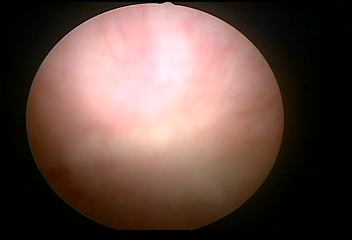
Modality: WLC
Class: Normal mucosa
Bladder cancer association: No